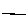
Label: line